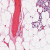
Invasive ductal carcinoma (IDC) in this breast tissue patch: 0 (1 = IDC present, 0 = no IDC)